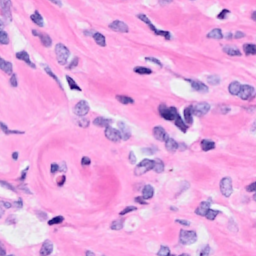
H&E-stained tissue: Breast